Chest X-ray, AP view. Patient: 68 years old, sex F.
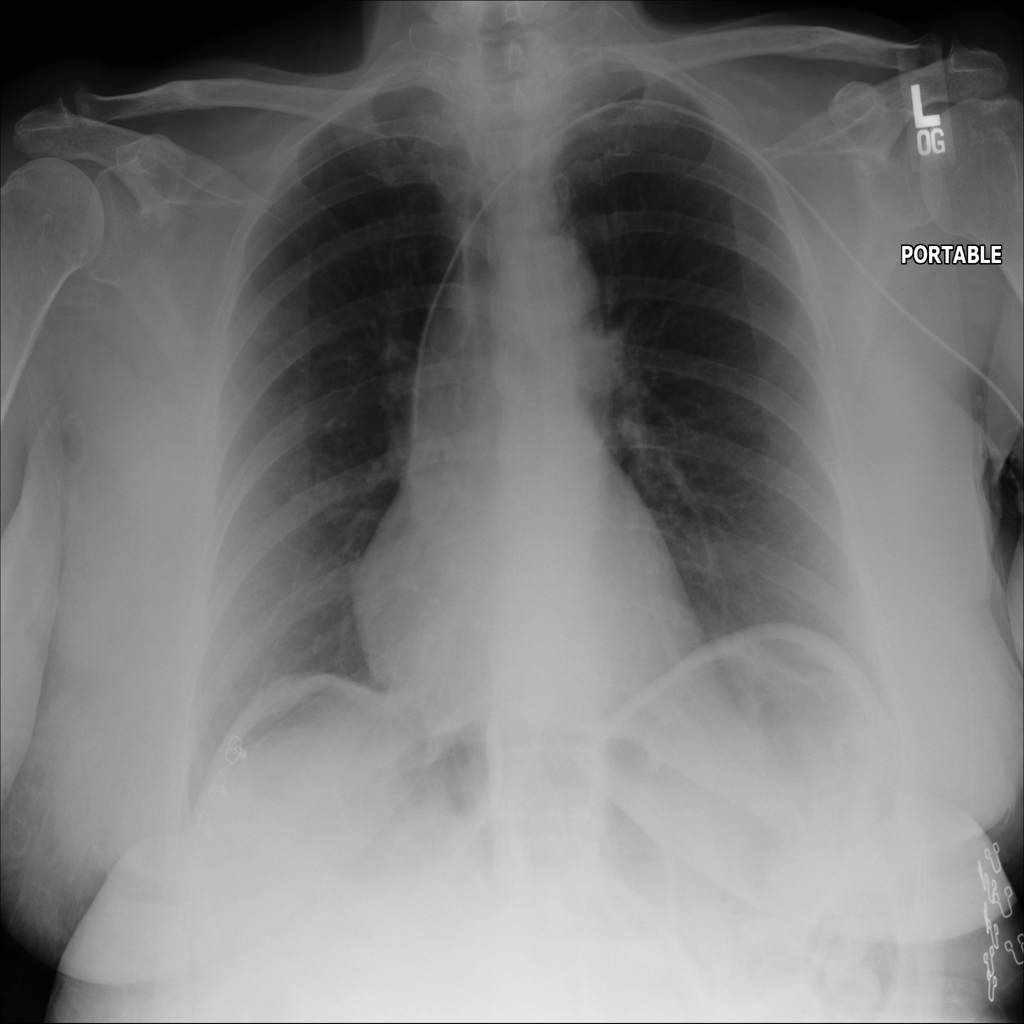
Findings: No Finding